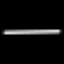
Label: line